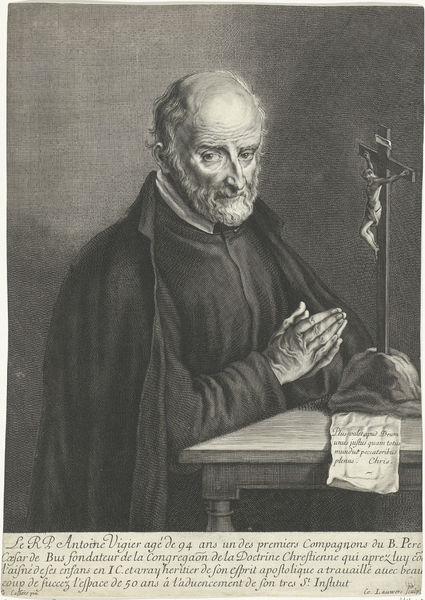
Titel: Portret van Antonie Vigier
Künstler: Conrad Lauwers
Standort: Amsterdam
Institution: Rijksmuseum
Schlagwörter: mann, umhang, frankreich, nase, tisch, zeichnung, blick, alt, bart, augen, falten, gesicht, hände, schrift, französisch, glatze, zettel, kreuz, text, knien, beten, christus, jesus, brief, kruzifix, heilig, betend, cartellino, 94, antoine vigier, kartellino